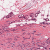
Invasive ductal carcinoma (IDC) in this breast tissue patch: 1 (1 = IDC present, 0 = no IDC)